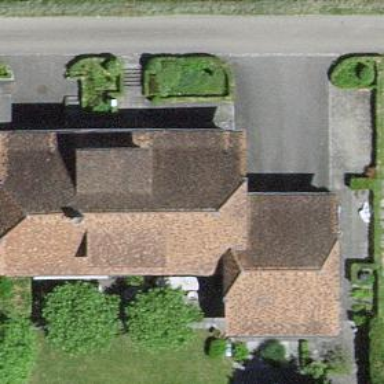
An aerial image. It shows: Residential building.